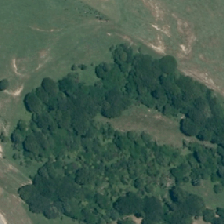
Land cover: indigenous_forest